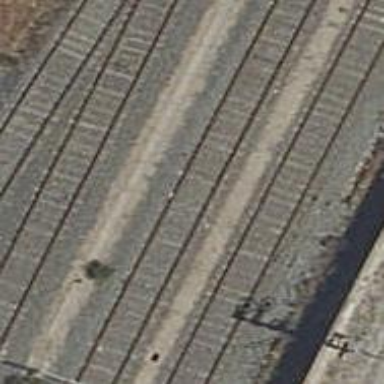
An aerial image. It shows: Railway yard.